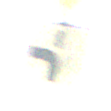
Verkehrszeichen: VerlaufVorfahrtsstrasse5
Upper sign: Vorfahrtsstrasse
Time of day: MorningAfternoon
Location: Outdoor (Nature)
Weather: PartlyCloudy
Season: NotSpecified
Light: Natural